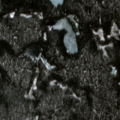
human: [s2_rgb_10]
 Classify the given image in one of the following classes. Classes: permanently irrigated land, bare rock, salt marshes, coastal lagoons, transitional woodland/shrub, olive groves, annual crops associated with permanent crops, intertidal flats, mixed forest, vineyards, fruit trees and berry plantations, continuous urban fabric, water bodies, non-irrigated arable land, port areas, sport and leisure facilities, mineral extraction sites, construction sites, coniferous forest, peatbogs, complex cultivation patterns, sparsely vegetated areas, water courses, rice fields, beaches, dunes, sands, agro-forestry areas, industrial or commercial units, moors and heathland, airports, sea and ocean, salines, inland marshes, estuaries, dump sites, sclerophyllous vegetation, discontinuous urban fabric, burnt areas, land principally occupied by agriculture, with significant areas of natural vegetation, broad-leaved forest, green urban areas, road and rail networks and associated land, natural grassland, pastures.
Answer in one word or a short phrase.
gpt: coniferous forest, water bodies